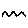
Label: zigzag